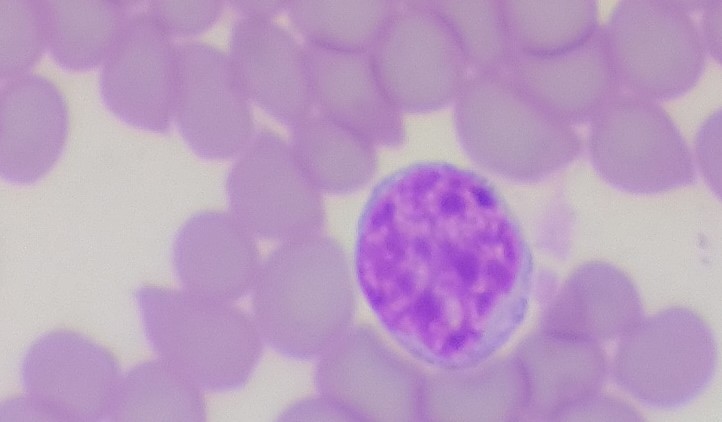
White blood cell type: Lymphocyte